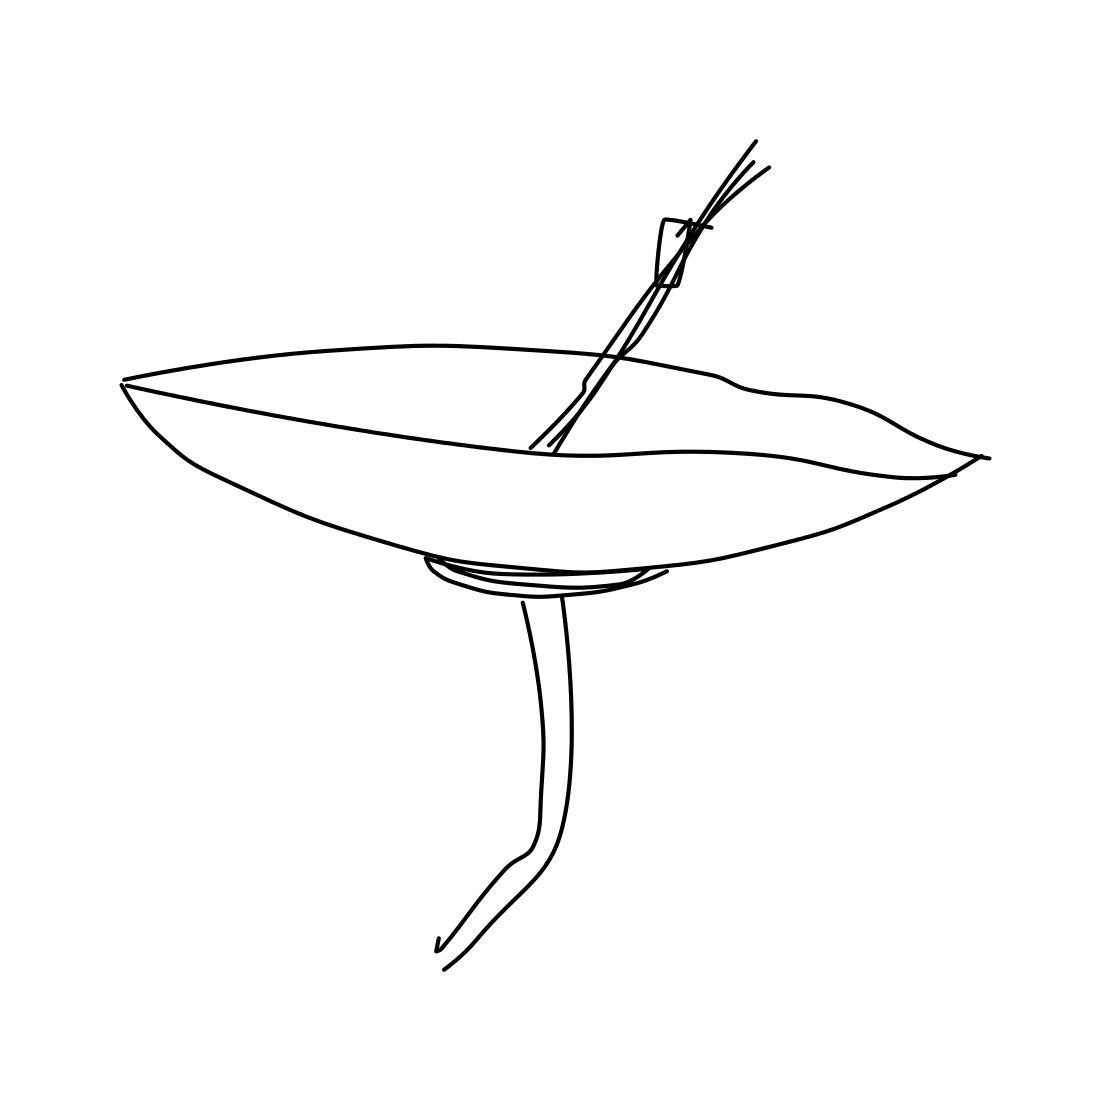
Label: satellite dish